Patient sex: M
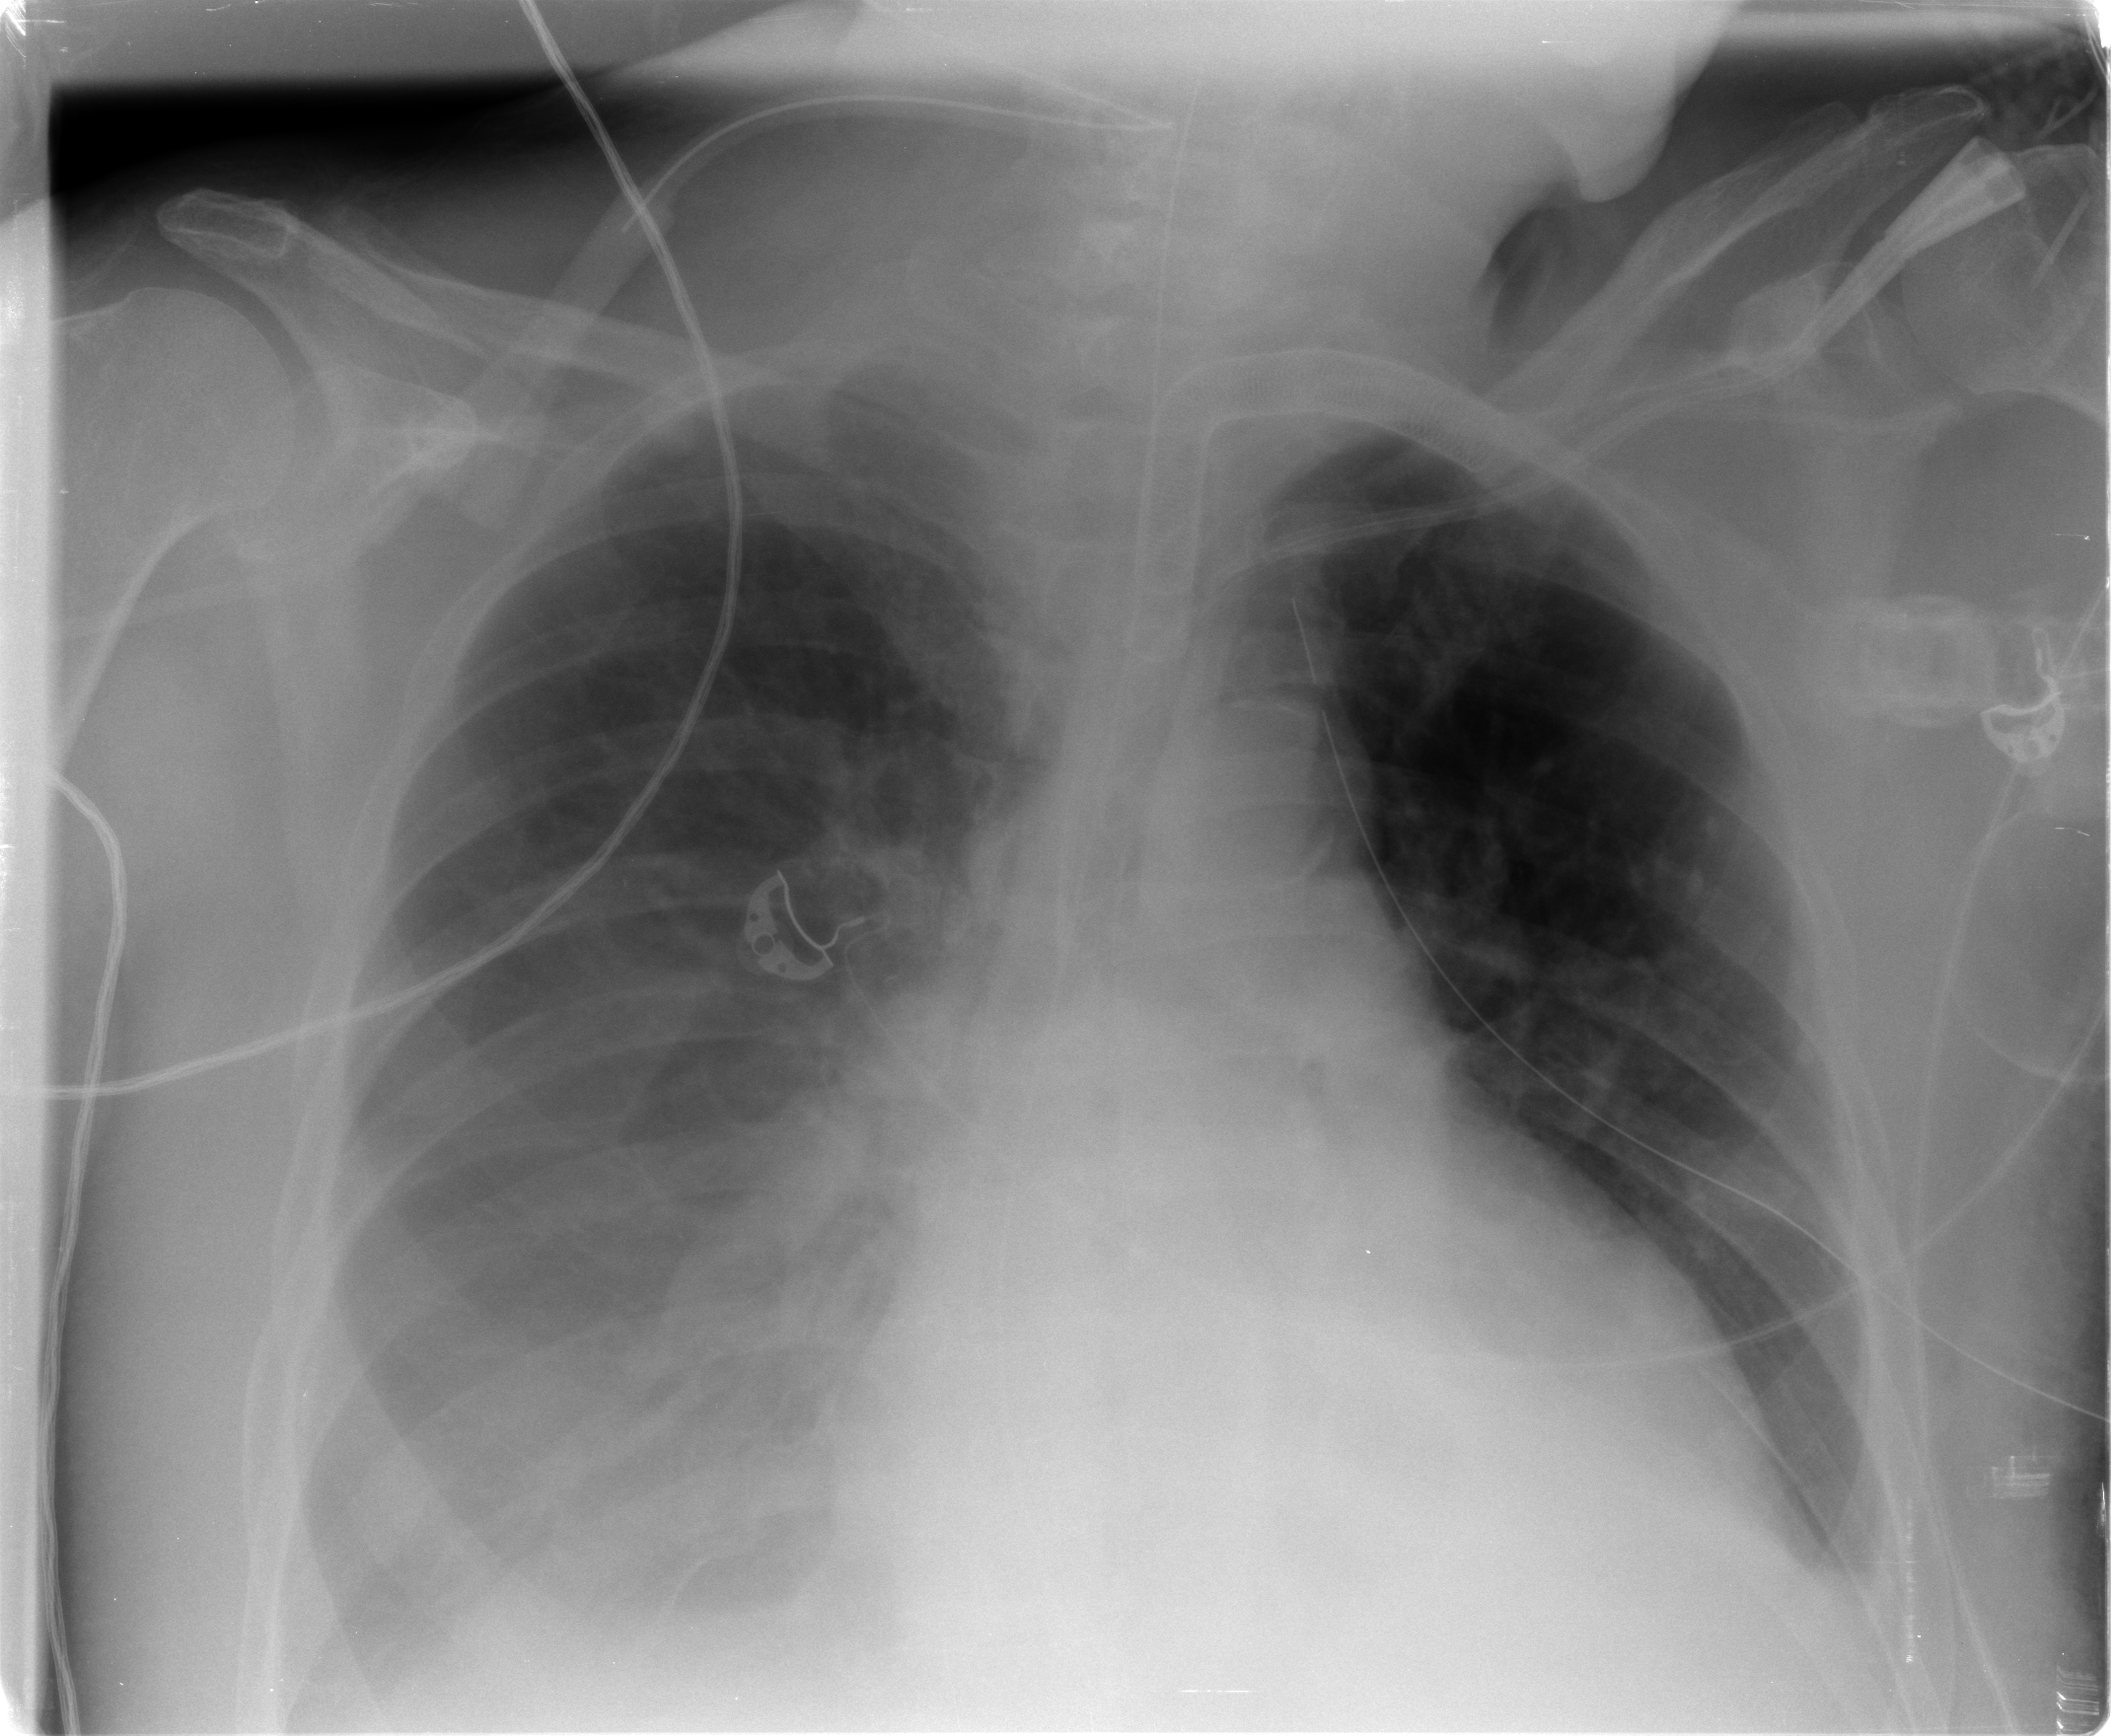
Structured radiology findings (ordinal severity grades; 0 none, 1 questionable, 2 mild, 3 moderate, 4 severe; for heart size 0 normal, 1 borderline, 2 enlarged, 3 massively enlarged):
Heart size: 2
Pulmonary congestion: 2
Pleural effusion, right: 3
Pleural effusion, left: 3
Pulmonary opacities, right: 0
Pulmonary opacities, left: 0
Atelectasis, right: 2
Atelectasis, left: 3